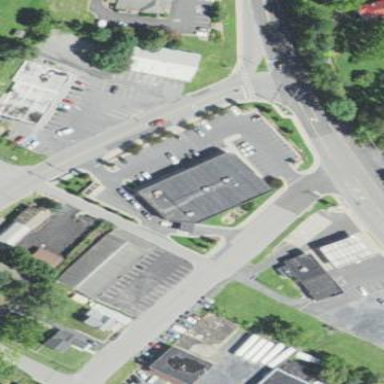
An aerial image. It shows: Retail area.